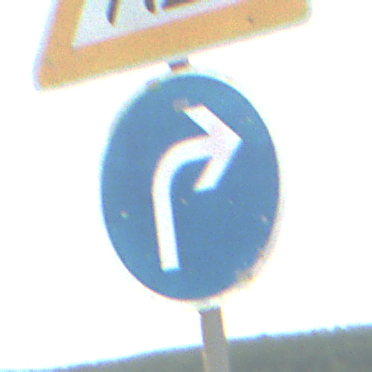
Verkehrszeichen: VorgeschriebeneFahrtrichtungRechts
Zusatzzeichen oben: Arbeitsstelle
Umgebung: Outdoor, RoadRail
Tageszeit: SunriseSunset
Wetter: PartlyCloudy
Licht: Natural
Jahreszeit: NotSpecified
Kontrast: LowContrast